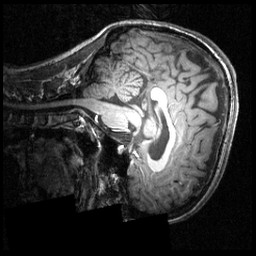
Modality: T1w
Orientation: sagittal
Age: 18
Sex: female
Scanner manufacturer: siemens
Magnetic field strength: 3.951 T
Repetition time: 1.5 s
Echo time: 0.00335 s